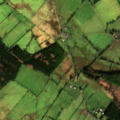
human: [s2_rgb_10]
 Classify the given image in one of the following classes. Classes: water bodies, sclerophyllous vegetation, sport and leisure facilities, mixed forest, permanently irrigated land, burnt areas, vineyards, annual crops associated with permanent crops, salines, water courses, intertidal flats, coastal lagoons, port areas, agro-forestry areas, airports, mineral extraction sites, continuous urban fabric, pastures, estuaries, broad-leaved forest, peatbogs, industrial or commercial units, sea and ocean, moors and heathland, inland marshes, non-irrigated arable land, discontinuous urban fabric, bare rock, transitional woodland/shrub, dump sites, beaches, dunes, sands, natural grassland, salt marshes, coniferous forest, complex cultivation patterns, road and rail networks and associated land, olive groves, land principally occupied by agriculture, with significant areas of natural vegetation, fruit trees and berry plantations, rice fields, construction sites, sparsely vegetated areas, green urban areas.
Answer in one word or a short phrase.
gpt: pastures, coniferous forest, peatbogs